Question: Which brand shown?
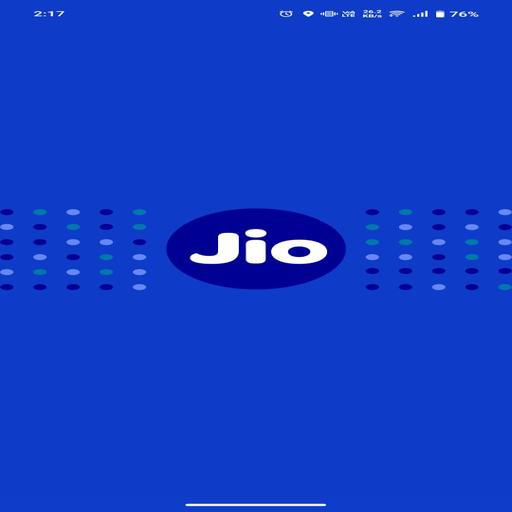
Answer: Jio logo